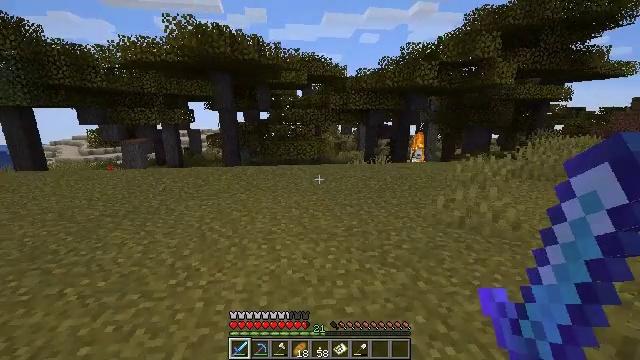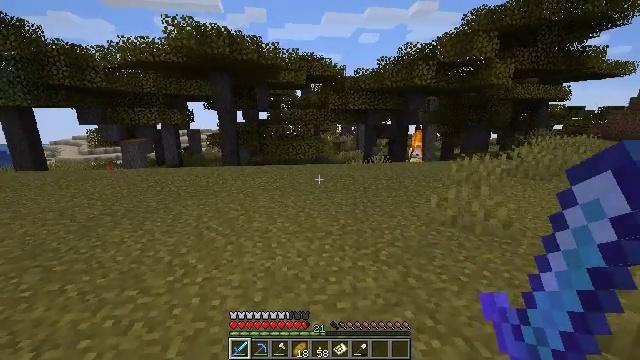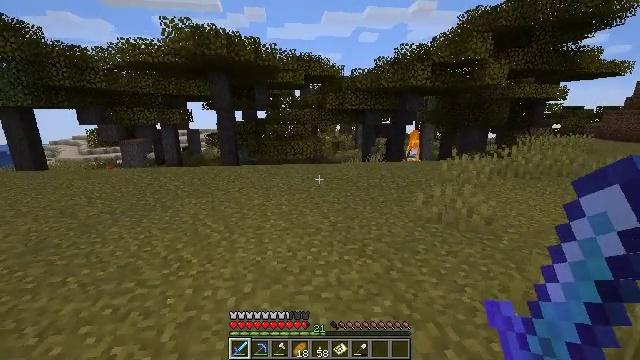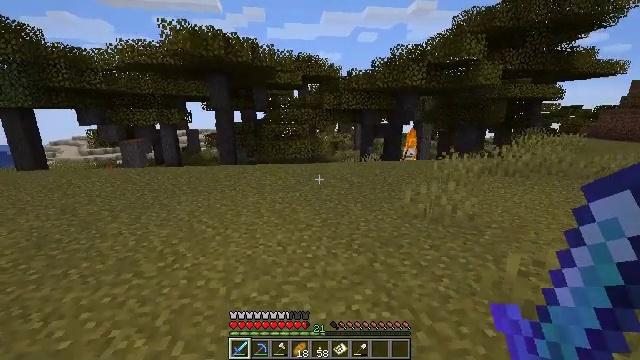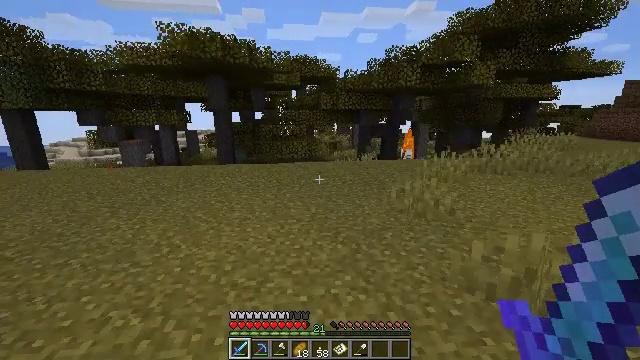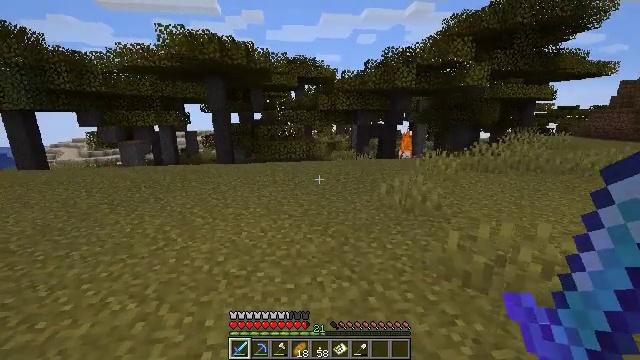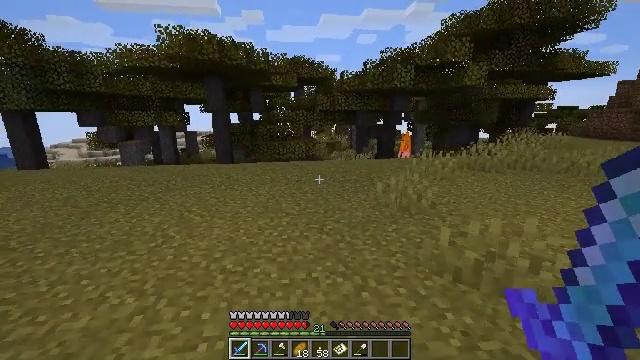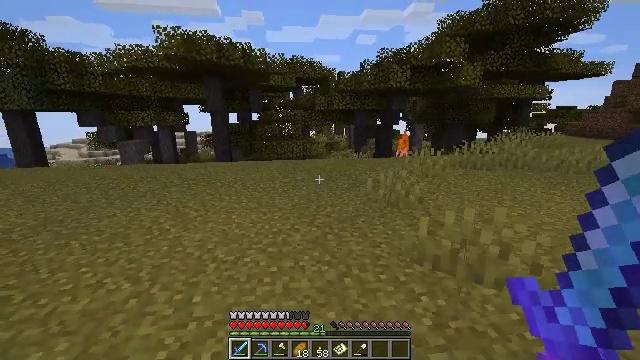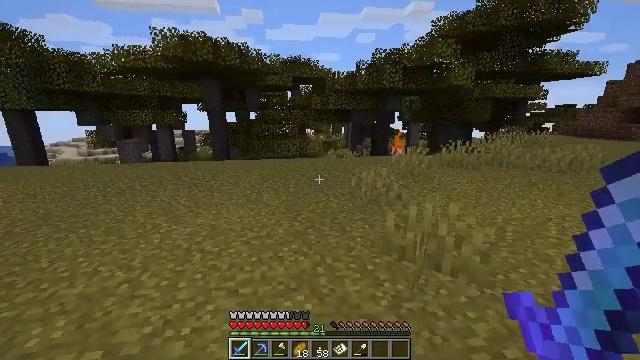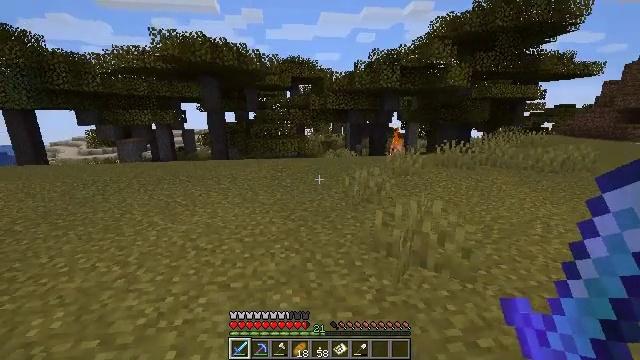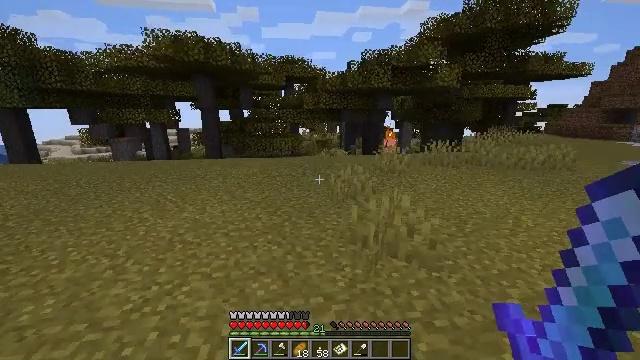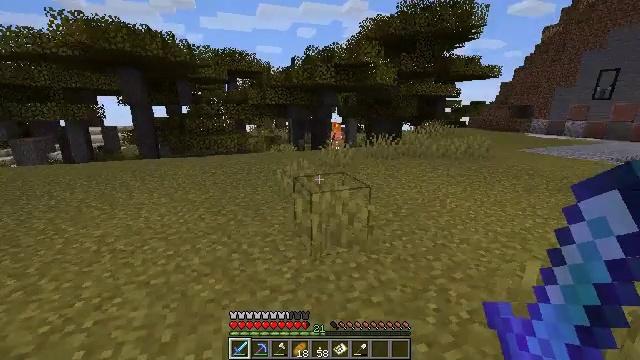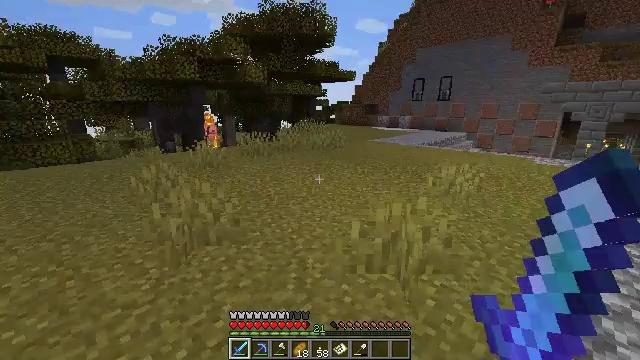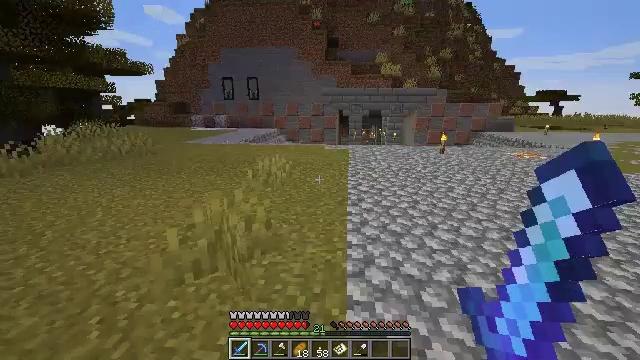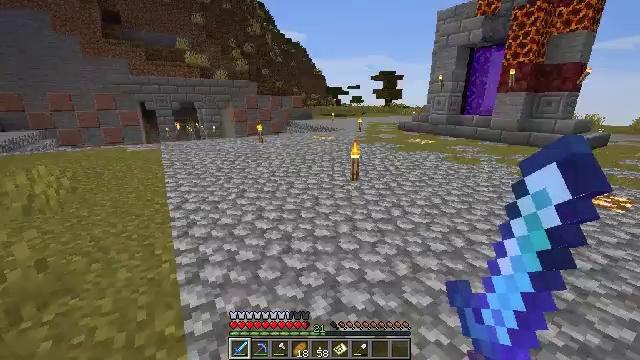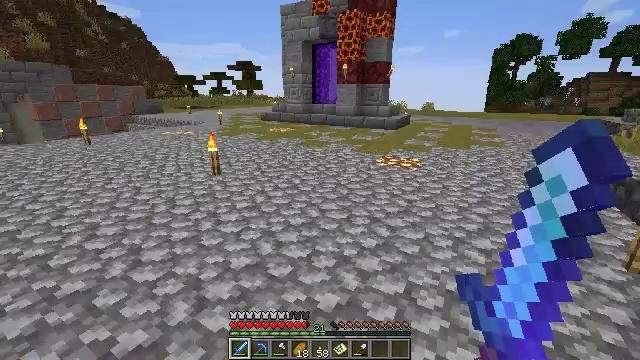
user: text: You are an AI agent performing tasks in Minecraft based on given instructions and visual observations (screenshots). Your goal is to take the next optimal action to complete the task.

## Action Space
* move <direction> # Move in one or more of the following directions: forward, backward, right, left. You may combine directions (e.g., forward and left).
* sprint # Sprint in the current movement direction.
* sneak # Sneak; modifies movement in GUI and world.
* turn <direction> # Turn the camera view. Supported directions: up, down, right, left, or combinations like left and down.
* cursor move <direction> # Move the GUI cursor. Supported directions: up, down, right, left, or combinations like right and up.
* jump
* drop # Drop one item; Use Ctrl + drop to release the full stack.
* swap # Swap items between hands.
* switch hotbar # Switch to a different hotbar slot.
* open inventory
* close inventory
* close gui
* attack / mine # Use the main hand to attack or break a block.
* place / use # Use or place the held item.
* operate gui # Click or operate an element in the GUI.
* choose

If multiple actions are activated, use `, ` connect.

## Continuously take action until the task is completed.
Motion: motion action
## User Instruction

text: Hunt the skeleton.
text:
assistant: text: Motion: move back and move right
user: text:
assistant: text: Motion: move back and move right
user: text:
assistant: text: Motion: move back and move right
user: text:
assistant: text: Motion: move back and move right
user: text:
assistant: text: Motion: move back and move right
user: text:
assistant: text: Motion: move back and move right
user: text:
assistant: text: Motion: move back and move right
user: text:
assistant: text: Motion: move back and move right
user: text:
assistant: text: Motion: move back and move right
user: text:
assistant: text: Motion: move back and move right
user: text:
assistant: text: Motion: move back and move right, turn right
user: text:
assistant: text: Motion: move back and move right, turn right
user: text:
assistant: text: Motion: move back and move right, turn right
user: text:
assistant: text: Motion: move back and move right, turn right and down
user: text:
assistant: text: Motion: move back and move right, turn right and down
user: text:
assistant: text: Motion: turn right and up
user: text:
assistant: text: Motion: turn right
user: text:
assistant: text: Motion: turn right and down
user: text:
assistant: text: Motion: move forward, turn right and down
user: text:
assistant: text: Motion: move forward
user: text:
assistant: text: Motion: move forward
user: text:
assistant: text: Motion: move forward
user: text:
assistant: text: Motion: move forward
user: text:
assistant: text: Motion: move forward
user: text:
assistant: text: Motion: move forward
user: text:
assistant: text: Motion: move forward, turn left and up
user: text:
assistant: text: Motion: move forward, turn left and up
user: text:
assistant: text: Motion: move forward, turn left and up
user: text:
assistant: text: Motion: move forward, turn left and up
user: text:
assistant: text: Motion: move forward, turn left and up